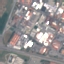
Label: Industrial